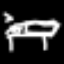
Label: bed